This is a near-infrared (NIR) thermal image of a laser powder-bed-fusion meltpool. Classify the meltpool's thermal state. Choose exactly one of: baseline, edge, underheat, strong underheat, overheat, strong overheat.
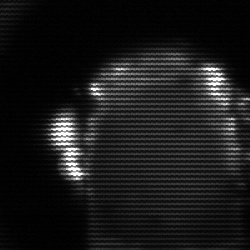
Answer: baseline